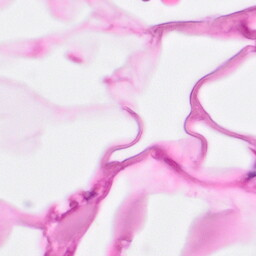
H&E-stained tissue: Pancreatic